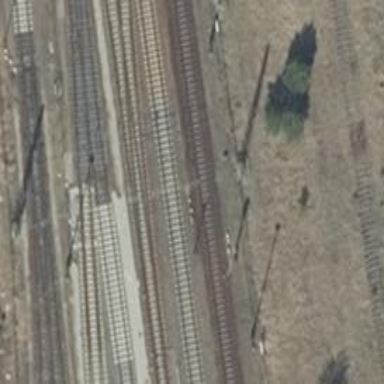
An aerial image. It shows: Railway switch.